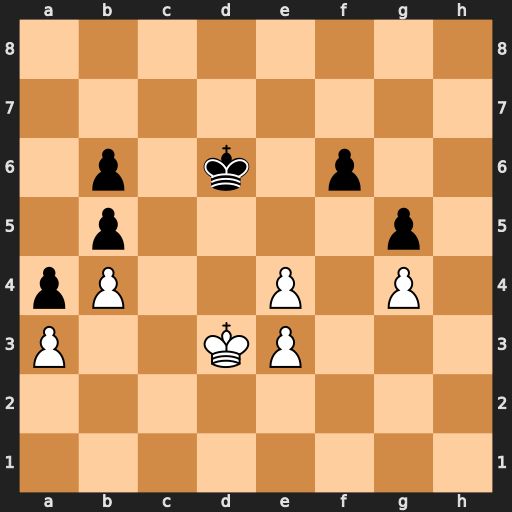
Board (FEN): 8/8/1p1k1p2/1p4p1/pP2P1P1/P2KP3/8/8
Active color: w
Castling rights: -
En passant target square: -
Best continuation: Kd4 Ke6 e5 fxe5+ Ke4 Kd6 Kf5 Kd5 Kxg5